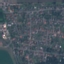
Land use / land cover: Residential